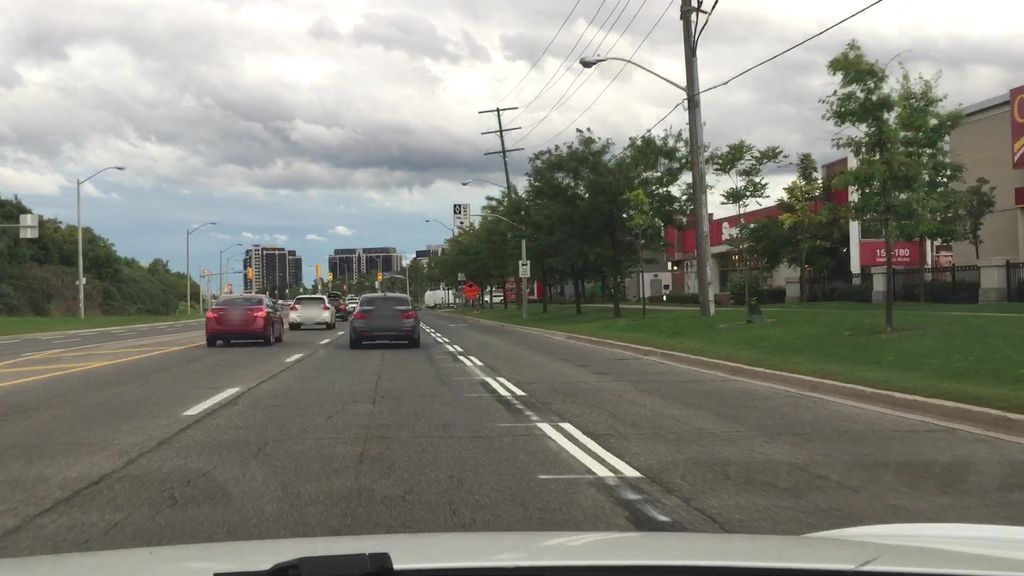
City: toronto